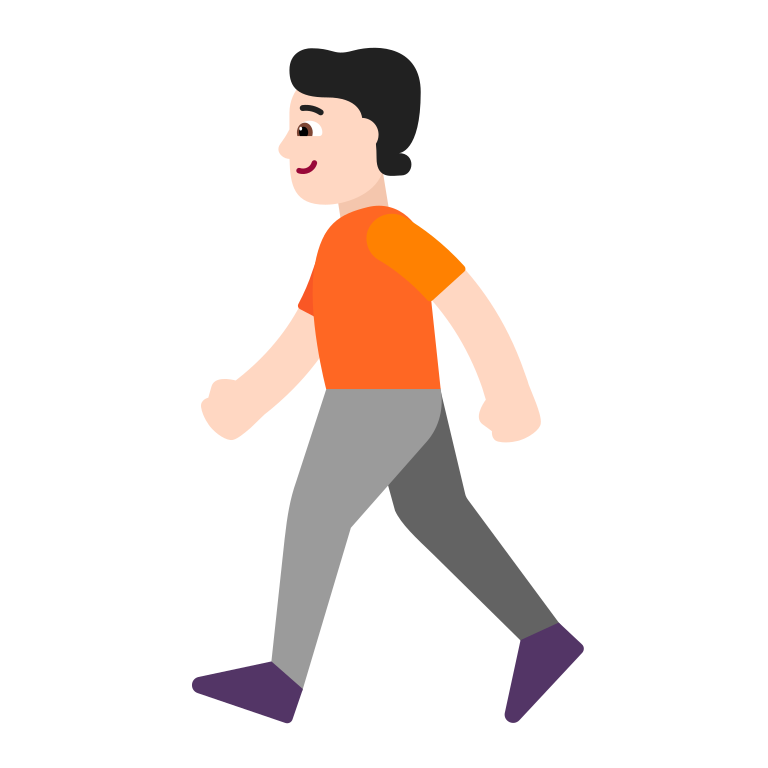
person walking flat light